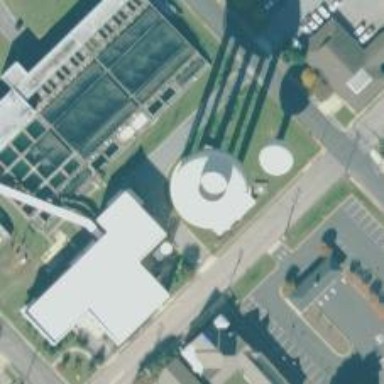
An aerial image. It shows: Water tower that is man-made.